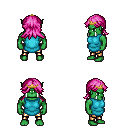
a pixel art fantasy rpg character, male body template, orc, green skin, teal tunic, gold greaves, pink loose hair, gold tiara, four views (front, back, left, right), 2x2 character sprite sheet, small pixel art, hard edges, no anti-aliasing